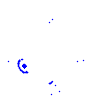
Particle: pion